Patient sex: F
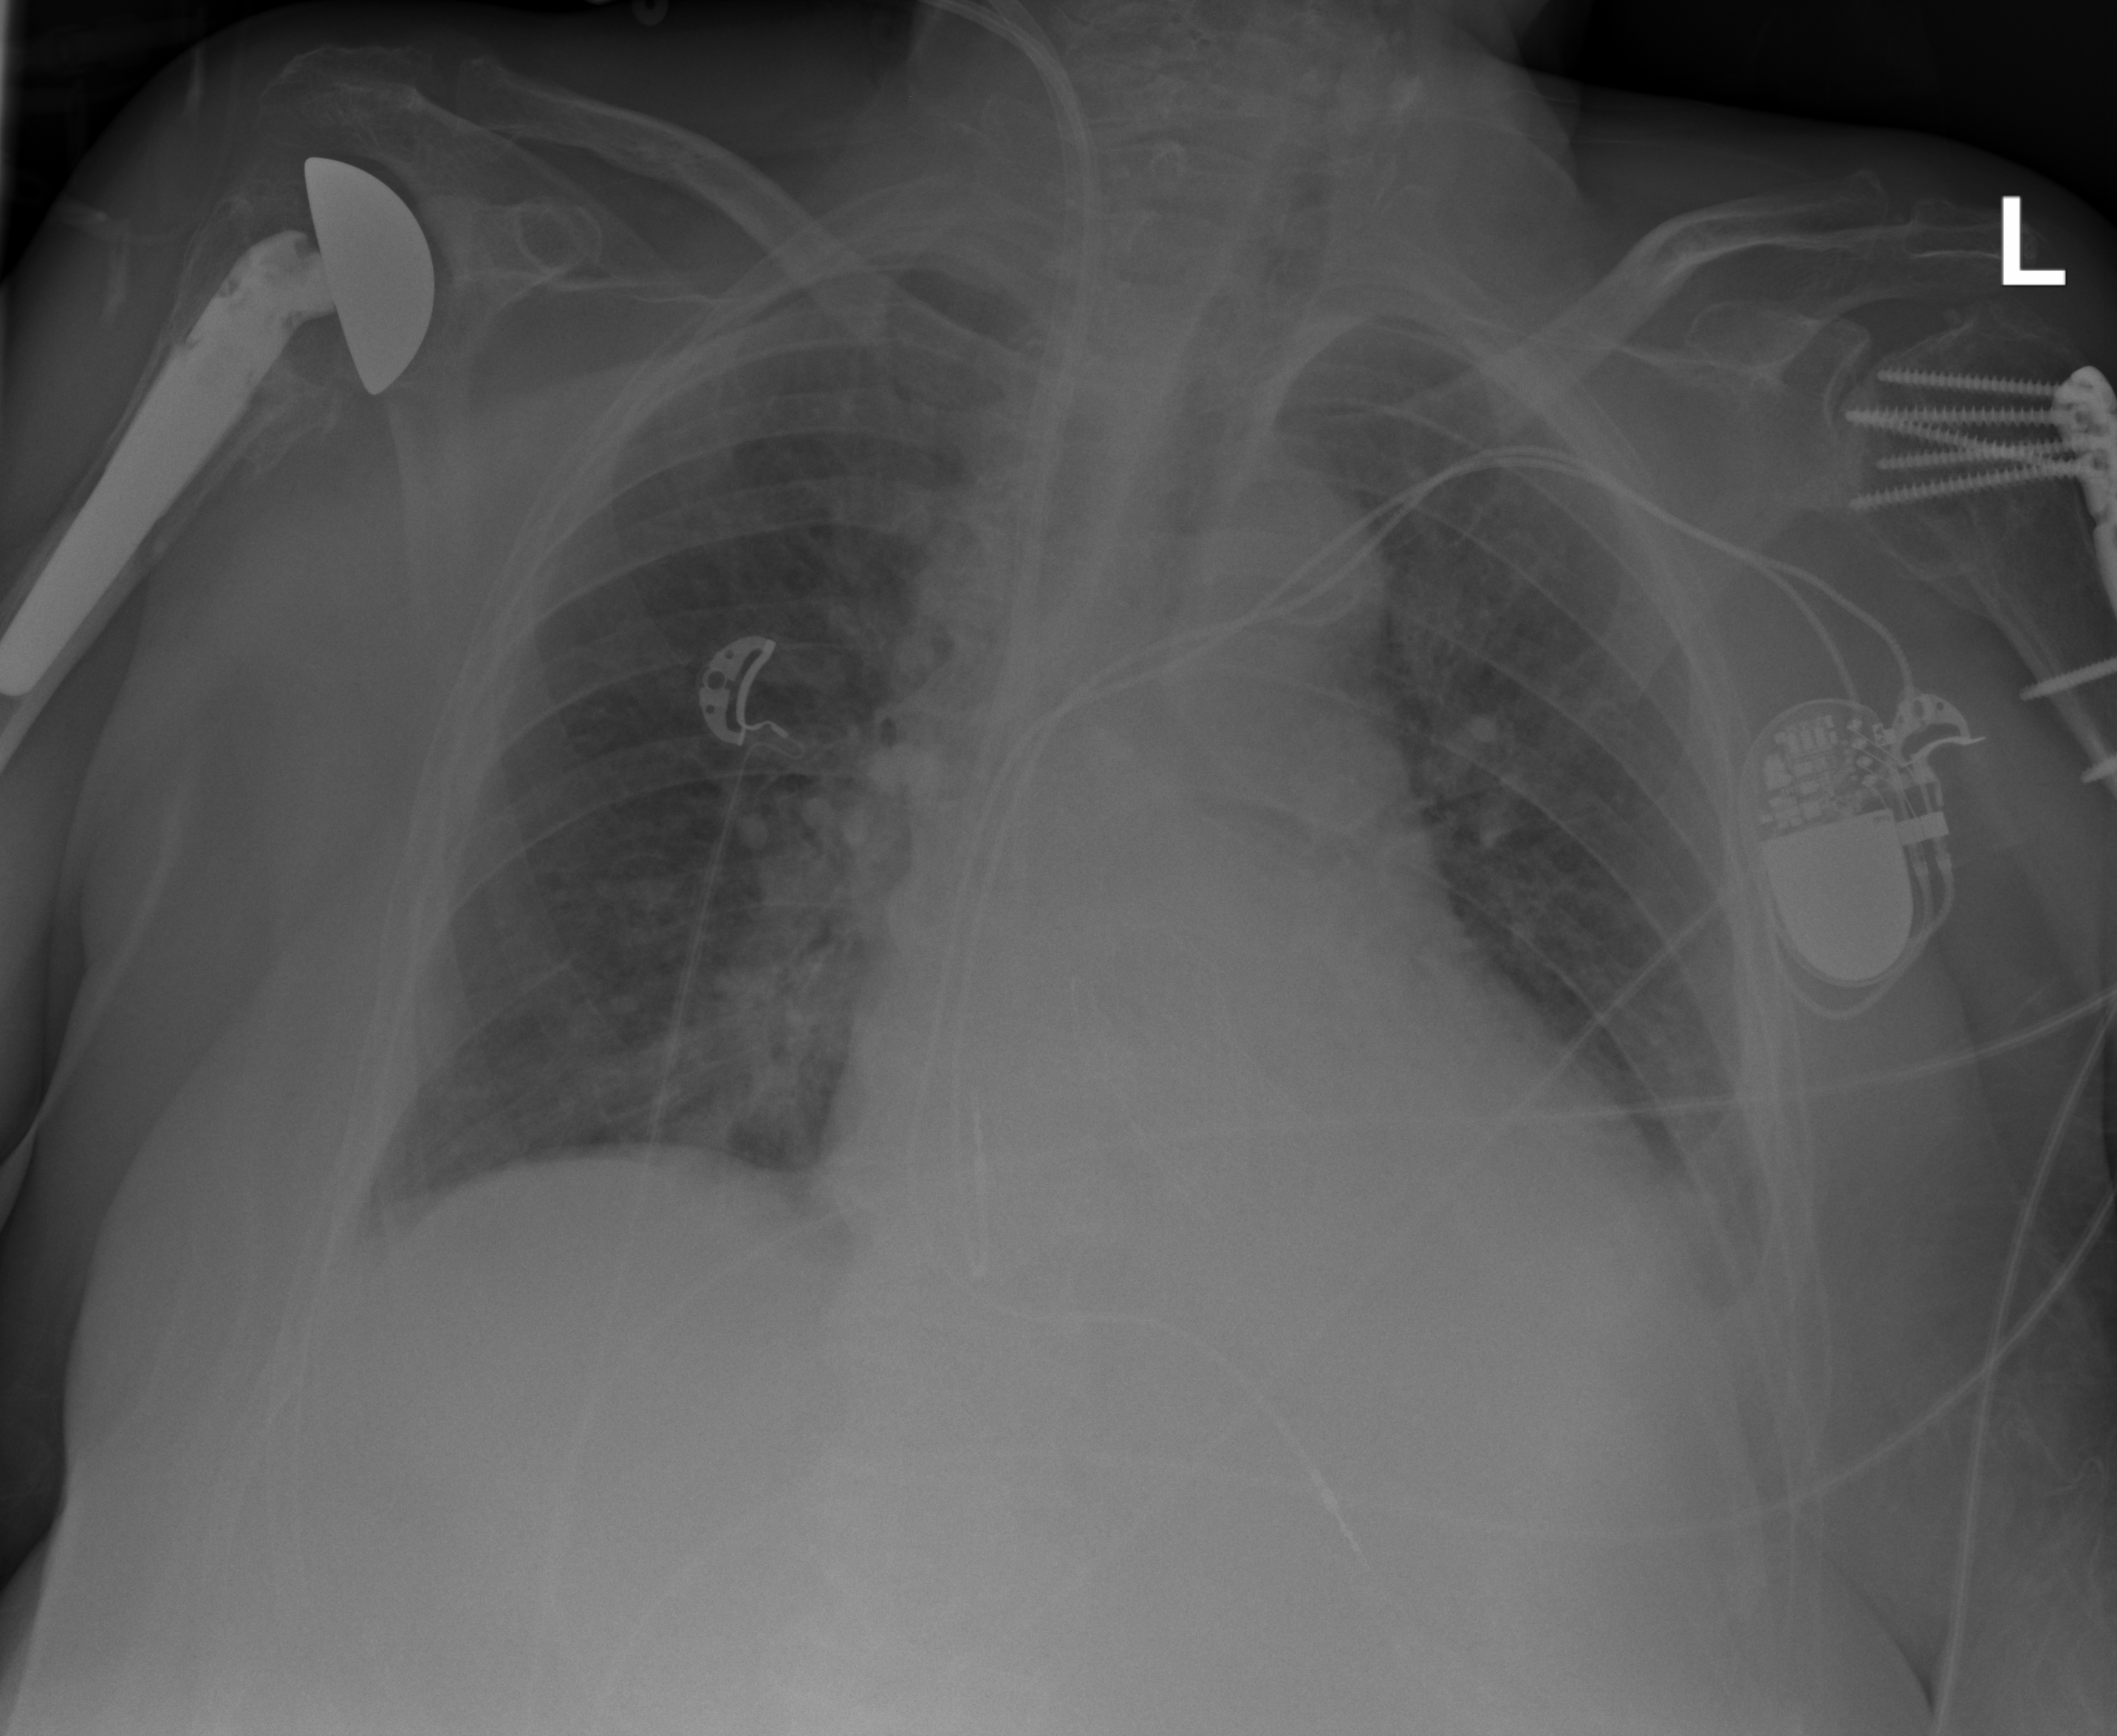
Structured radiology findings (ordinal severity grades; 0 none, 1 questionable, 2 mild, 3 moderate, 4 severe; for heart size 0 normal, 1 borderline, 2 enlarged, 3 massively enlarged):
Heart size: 2
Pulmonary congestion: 2
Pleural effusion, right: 2
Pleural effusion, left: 2
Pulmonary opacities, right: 2
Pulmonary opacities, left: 0
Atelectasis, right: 2
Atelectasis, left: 2